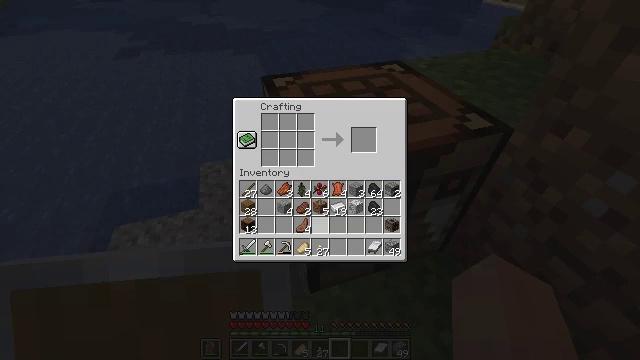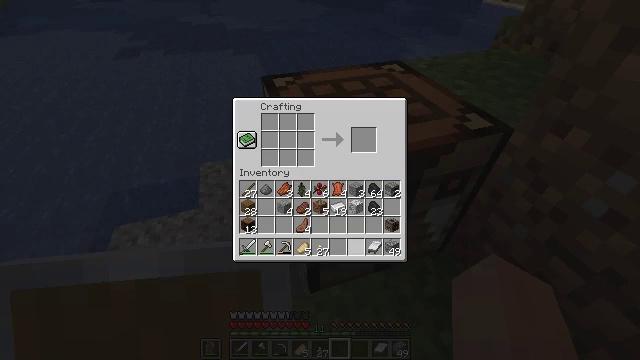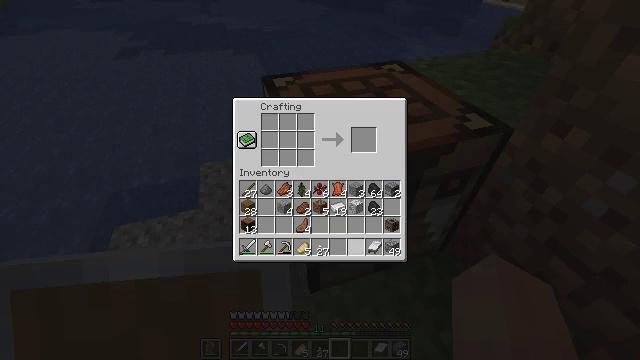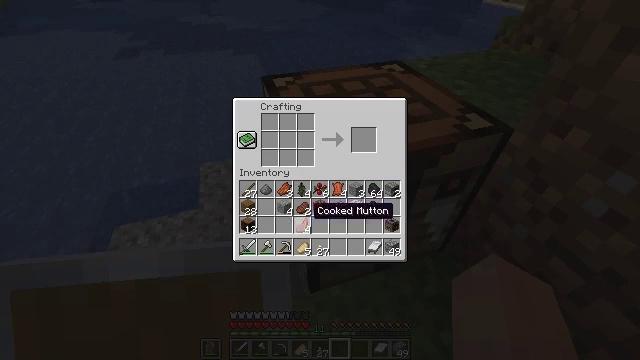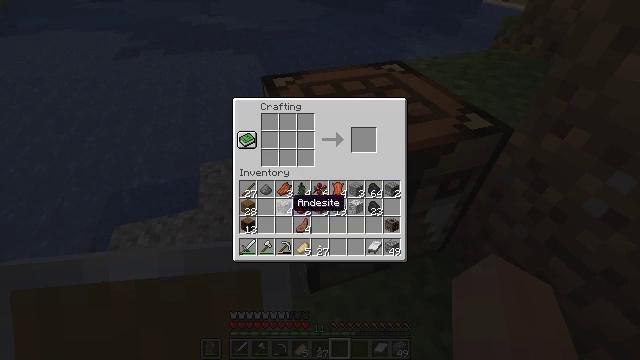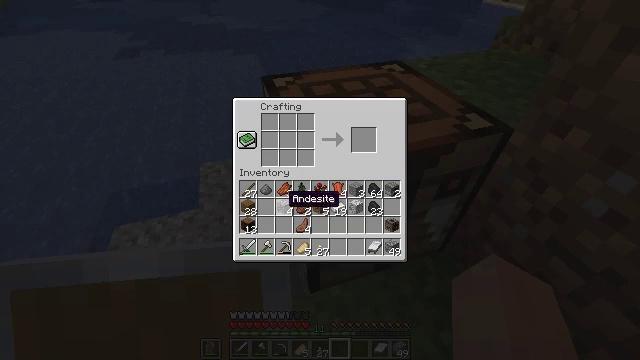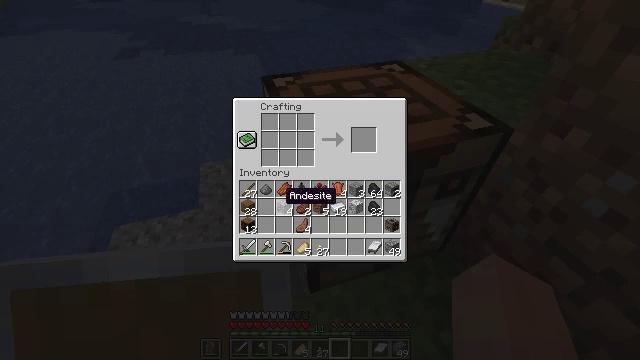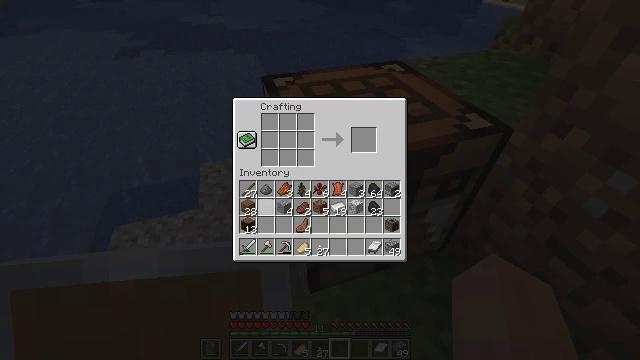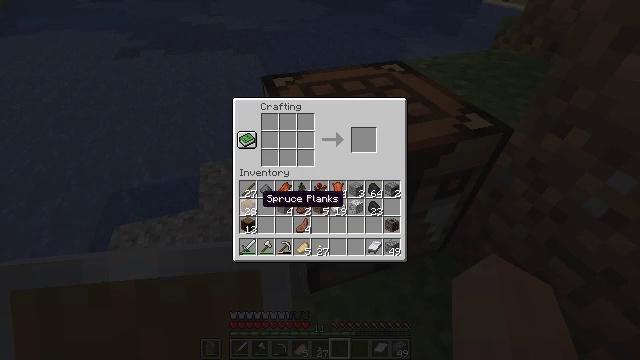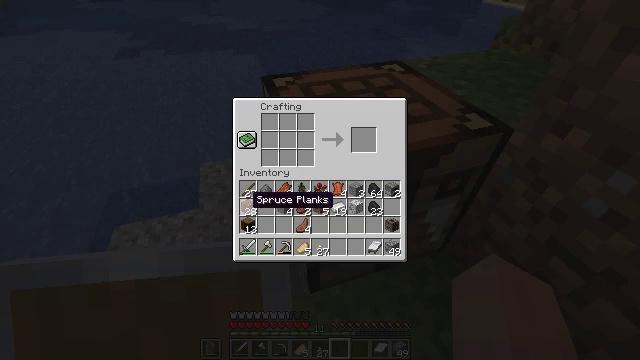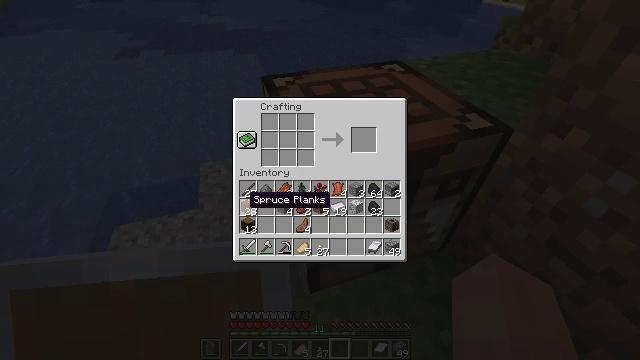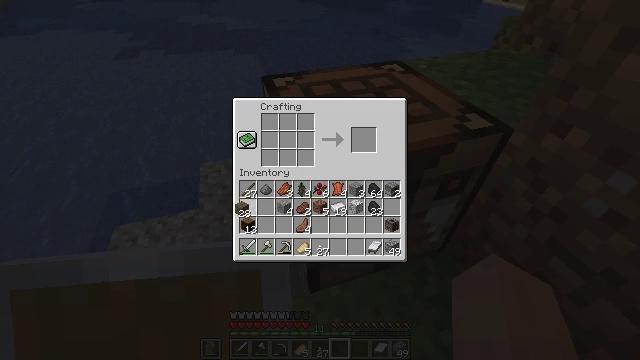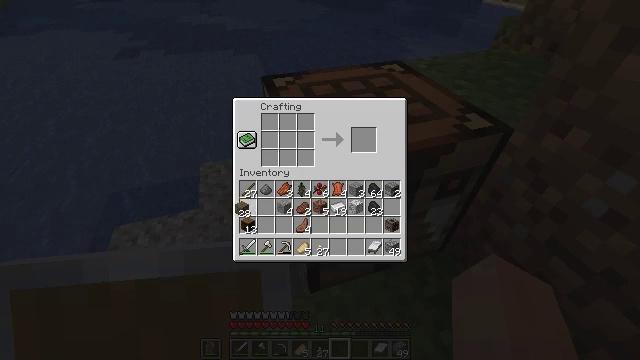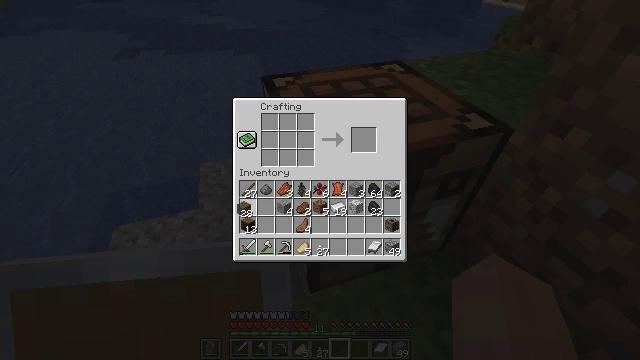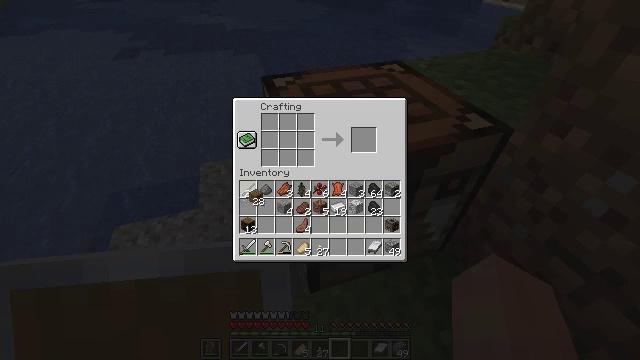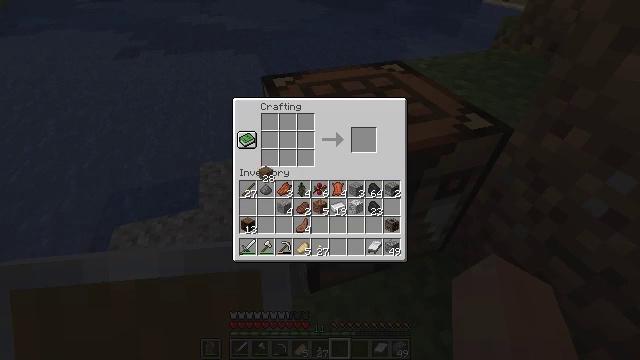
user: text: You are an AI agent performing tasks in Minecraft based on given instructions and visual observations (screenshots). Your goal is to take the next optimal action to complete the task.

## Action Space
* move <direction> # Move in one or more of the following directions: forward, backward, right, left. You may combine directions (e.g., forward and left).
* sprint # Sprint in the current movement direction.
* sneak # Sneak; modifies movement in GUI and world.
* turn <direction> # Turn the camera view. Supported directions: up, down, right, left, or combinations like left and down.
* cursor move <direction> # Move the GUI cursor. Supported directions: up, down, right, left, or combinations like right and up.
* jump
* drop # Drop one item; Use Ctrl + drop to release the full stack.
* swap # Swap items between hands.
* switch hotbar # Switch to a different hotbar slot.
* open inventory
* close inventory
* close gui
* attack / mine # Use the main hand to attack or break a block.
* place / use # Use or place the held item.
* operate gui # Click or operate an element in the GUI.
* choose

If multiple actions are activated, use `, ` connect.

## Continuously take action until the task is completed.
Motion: motion action
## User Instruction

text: Craft a spruce boat in the crafting table with spruce planks.
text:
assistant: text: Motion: cursor move right and down
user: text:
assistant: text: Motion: no_op
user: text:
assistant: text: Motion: cursor move left and up
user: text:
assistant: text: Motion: cursor move left and up
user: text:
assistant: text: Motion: no_op
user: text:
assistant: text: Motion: no_op
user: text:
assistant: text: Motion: cursor move left
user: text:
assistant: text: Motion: cursor move left
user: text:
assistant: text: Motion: cursor move left
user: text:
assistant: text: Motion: no_op
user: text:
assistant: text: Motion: operate gui
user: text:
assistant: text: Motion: operate gui
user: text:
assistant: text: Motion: operate gui
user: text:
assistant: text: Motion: cursor move right and up
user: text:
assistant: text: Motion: cursor move right and up
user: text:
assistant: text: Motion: cursor move up
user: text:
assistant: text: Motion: no_op
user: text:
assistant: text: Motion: no_op
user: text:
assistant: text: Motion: cursor move up
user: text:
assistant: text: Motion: no_op
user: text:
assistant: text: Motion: choose
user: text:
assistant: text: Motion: choose
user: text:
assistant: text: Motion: choose
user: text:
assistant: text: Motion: choose
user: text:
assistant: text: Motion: choose
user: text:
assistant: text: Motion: choose
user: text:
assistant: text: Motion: cursor move right, choose
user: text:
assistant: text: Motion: cursor move right, choose
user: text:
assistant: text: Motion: choose
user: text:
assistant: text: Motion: choose